Question: i have this query :
'''
select s.ST_SAMPLE_ID, s.st_cn_no as CNNumber,
s.st_smptyp as SampleType,
s.st_wasgrp as WasteCode,
s.st_wascod as WasteCategory,
s.st_received_dt as ReceivedDate,
s.st_wastyp_name as WasteType,
s.st_status as SampleStatus,
s.st_dispose_ind as DisposalStatus,
s.st_container as SampleContainer,
s.st_smppnt as SamplePoint,
s.st_nature as SampleNature,
c.scm_name as Color,cm_client_name
from sample_txn s,sample_color_mstr c,client_mstr cm
where s.st_color=scm_auto_no (+) and st_client_id=cm_client_id
and st_year='13' and s.st_lab_id='R'
'''
and the result is :

How to filter result by month. I mean filtering from column 'RECEIVEDDATE' 3 characters from left e.g JAN, FEB,
i try adding this to where clause
'''
LPAD(s.st_received_dt,3,'JAN')
'''
but not working and error as :
> SQL Error: ORA-00920: invalid relational operator
00920. 00000 - "invalid relational operator"
*Cause:
*Action:
thank you
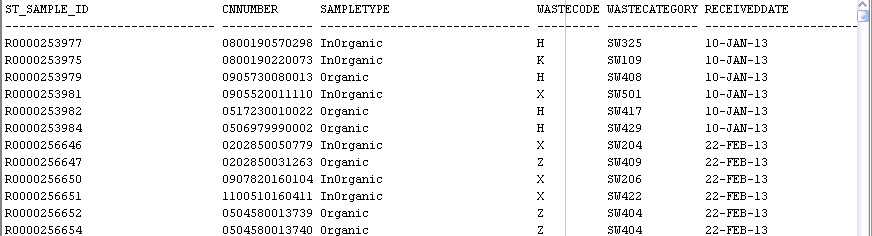
Answer: You can filter the month by using TO_CHAR function as shown below:
'''
select s.ST_SAMPLE_ID, s.st_cn_no as CNNumber,
s.st_smptyp as SampleType,
s.st_wasgrp as WasteCode,
s.st_wascod as WasteCategory,
s.st_received_dt as ReceivedDate,
s.st_wastyp_name as WasteType,
s.st_status as SampleStatus,
s.st_dispose_ind as DisposalStatus,
s.st_container as SampleContainer,
s.st_smppnt as SamplePoint,
s.st_nature as SampleNature,
c.scm_name as Color,cm_client_name
from sample_txn s,sample_color_mstr c,client_mstr cm
where s.st_color=scm_auto_no (+) and st_client_id=cm_client_id
and st_year='13' and s.st_lab_id='R'
and to_char(s.st_received_dt,'MON') = 'JAN';
'''